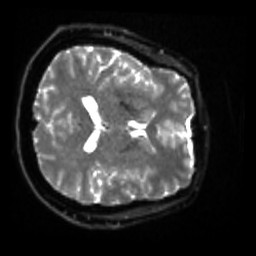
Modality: sbref
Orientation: axial
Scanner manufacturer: siemens
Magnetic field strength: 3 T
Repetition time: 4 s
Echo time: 0.0594 s